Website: walmart
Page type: receipt
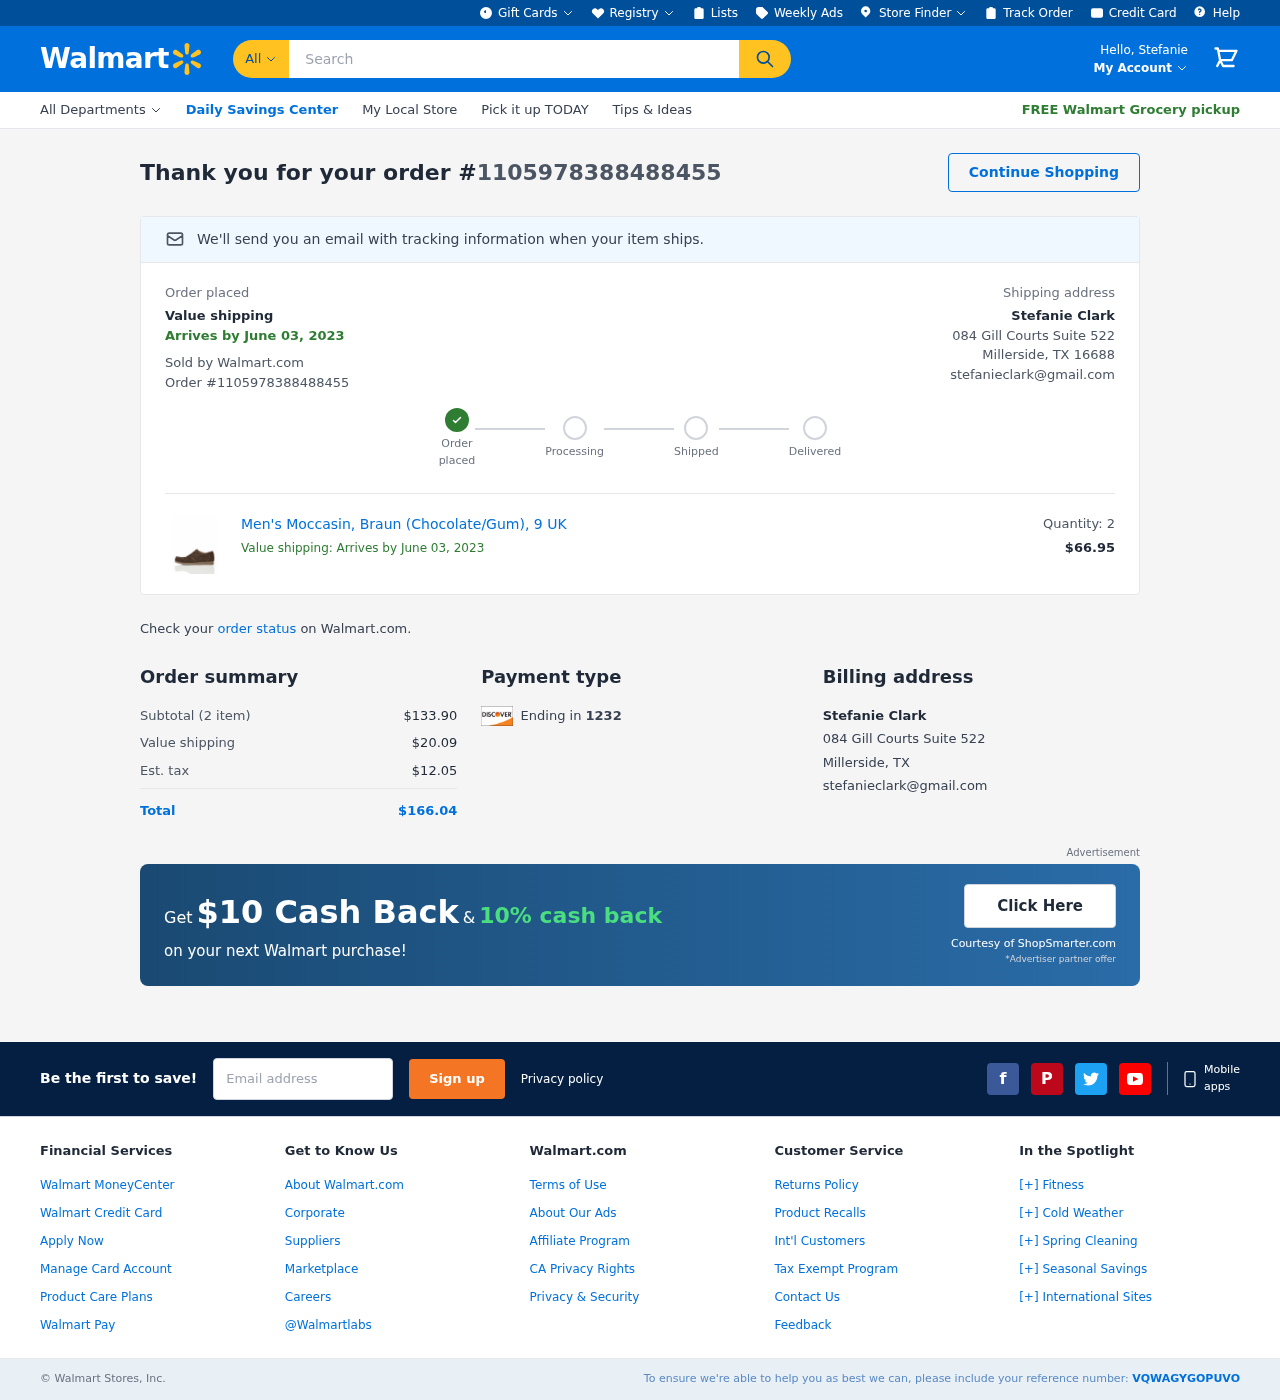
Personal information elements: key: PII_CARD_LAST4
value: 1232
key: PII_EMAIL
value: stefanieclark@gmail.com
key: PII_FIRSTNAME
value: Stefanie
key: PII_FULLNAME
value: Stefanie Clark
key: PII_STREET
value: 084 Gill Courts Suite 522
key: PII_CITY_STATE_ZIP
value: Millerside, TX 16688
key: PII_FULLNAME2
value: Stefanie Clark
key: PII_STREET2
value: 084 Gill Courts Suite 522
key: PII_CITY_STATE2
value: Millerside, TX
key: PII_EMAIL2
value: stefanieclark@gmail.com
Product elements: key: PRODUCT1_NAME
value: Men's Moccasin, Braun (Chocolate/Gum), 9 UK
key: PRODUCT1_PRICE
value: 66.95
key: PRODUCT1_QUANTITY
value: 2
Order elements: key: ORDER_ID2
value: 1105978388488455
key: ORDER_DELIVERY_DATE
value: June 03, 2023
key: ORDER_ID
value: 1105978388488455
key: ORDER_DELIVERY_DATE2
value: June 03, 2023
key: ORDER_NUM_ITEMS
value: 2
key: ORDER_SUBTOTAL
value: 133.90
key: ORDER_SHIPPING_COST
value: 20.09
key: ORDER_TAX
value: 12.05
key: ORDER_TOTAL
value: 166.04
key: ORDER_REF
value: VQWAGYGOPUVO
Search elements: key: HEADER_SEARCH
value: Search